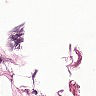
Metastatic tissue present: no